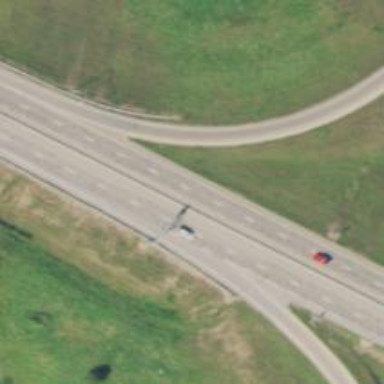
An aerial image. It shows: Trunk link highway.